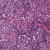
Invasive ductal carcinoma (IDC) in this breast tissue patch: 1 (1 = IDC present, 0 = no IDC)